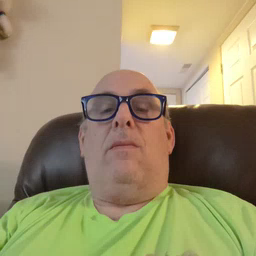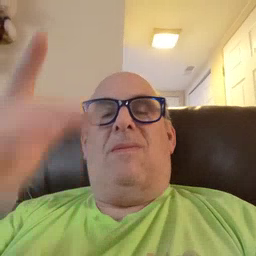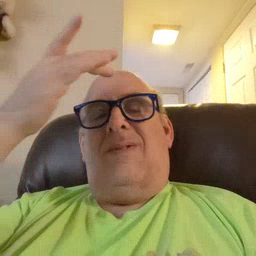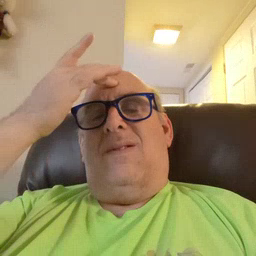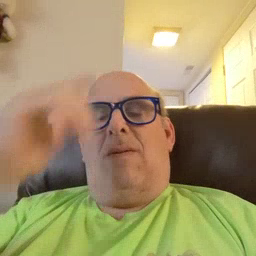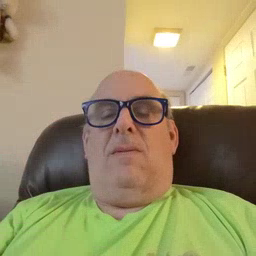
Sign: sick